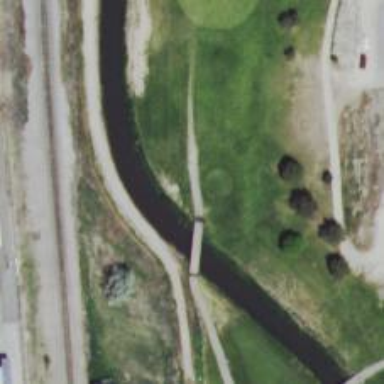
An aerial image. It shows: Path used for both walking and golf.